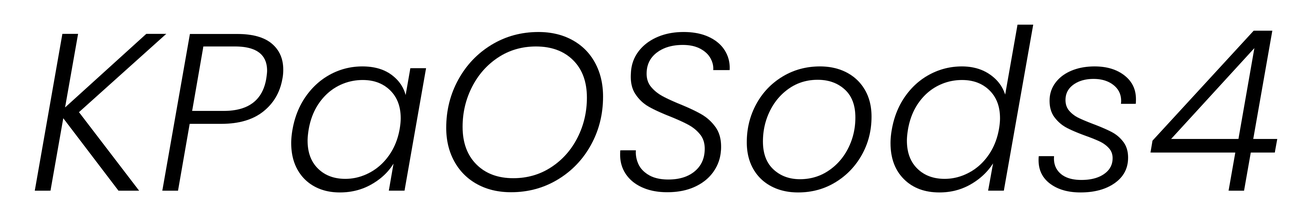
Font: Poppins-LightItalic